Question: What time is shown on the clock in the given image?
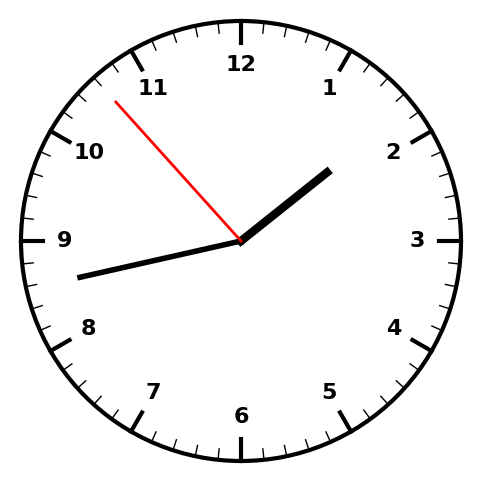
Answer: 01:42:53